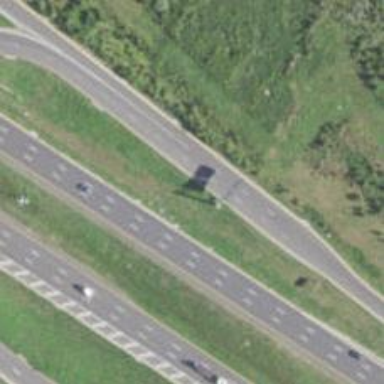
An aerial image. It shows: Asphalt motorway link.